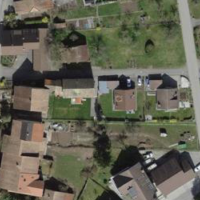
EUNIS habitat code: 54
Species observed at this site:
Grus grus